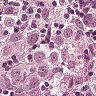
Metastatic tissue present: yes